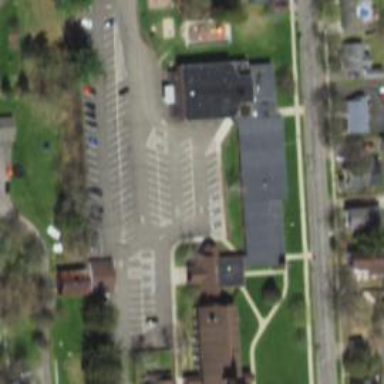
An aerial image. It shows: School.